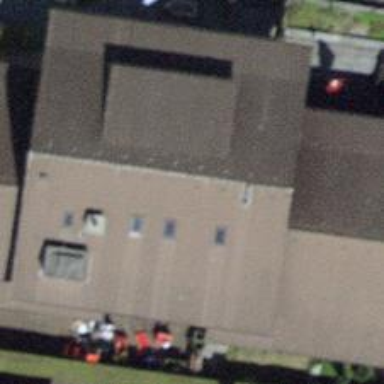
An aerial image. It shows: Cafe.